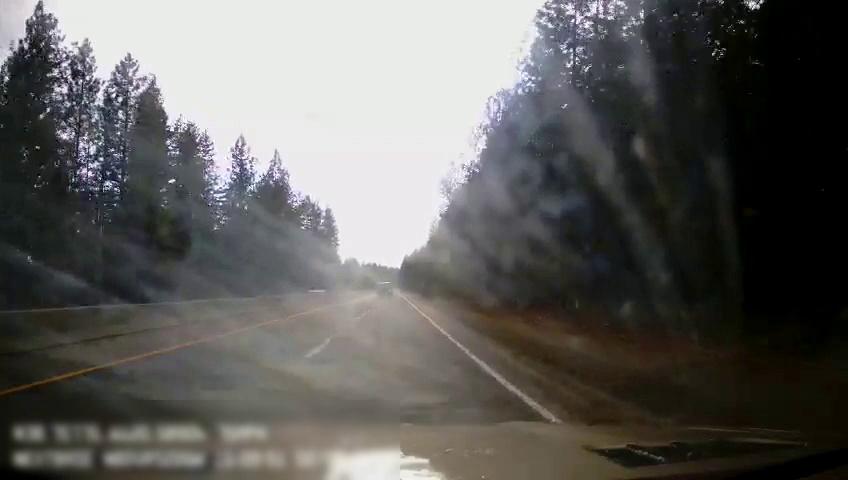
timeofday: Day
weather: Cloudy
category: Drivable Space
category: Drivable Space
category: Vehicles | Van
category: Lanes | Current Lane
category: Lanes | Alternate Lane
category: Lanes | Alternate Lane